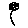
Label: flower